Question: this is the heatmap of the question. Each task can only be assigned to one person, and each person can only be assigned one task. How to allocate to maximize total profit? (all profits are multiples of ten), and output the maximum profit.
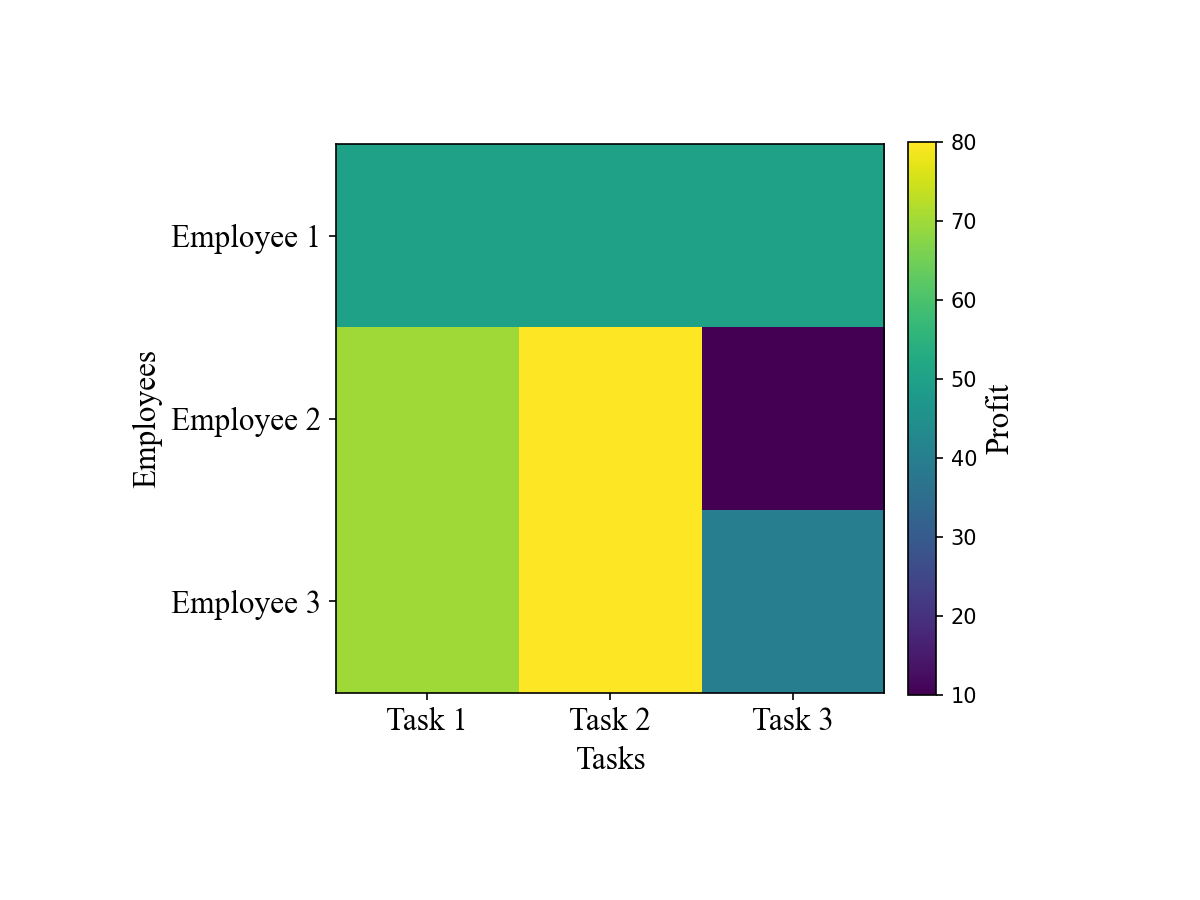
Answer: 200